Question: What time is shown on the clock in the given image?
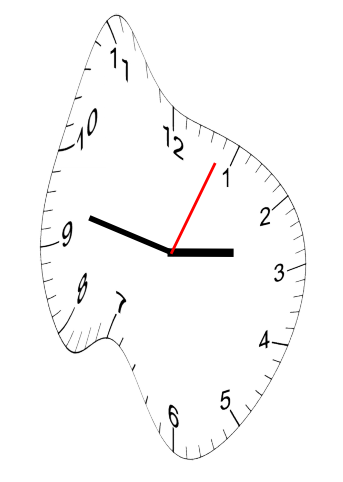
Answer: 02:47:04